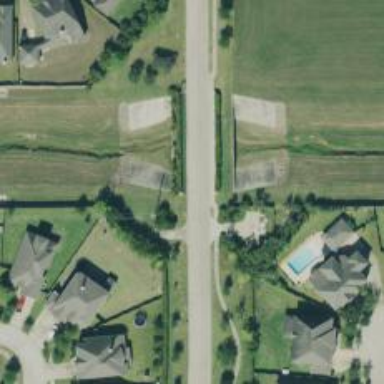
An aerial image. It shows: Tertiary road with bridge.